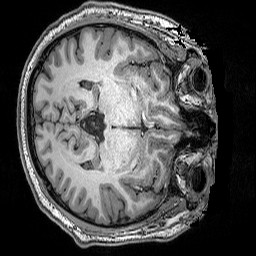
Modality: T1w
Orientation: axial
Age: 20
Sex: male